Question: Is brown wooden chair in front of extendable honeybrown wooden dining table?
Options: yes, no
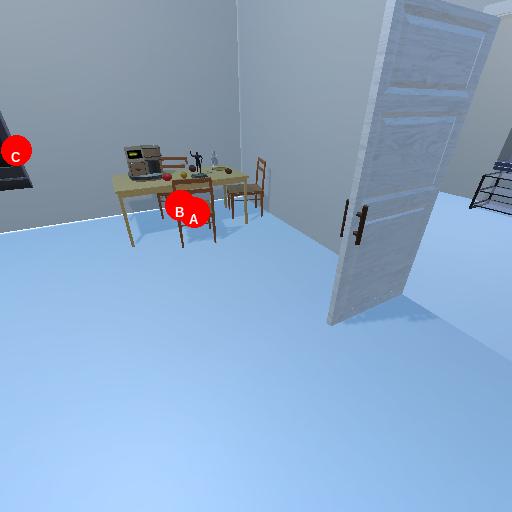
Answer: yes